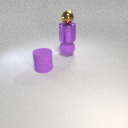
large purple metal cylinder below small brown metal sphere